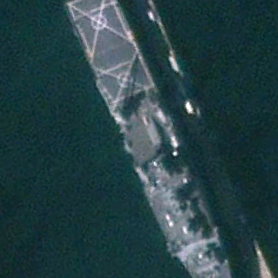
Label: combat